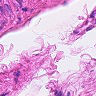
Metastatic tissue present: no